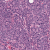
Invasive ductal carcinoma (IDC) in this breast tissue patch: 1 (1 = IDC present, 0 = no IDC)